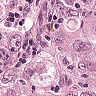
Metastatic tissue present: yes